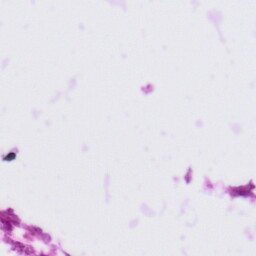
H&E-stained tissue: Tonsil